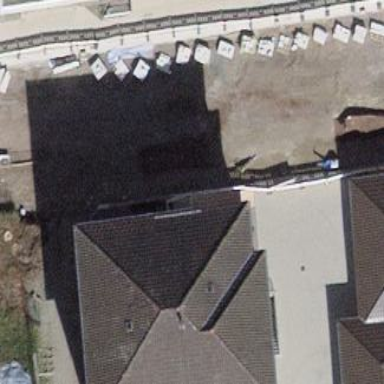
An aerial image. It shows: Hipped-roof building with apartments.